Interaction volume radius: 5 \u00c5
Interaction volume height: 10 \u00c5
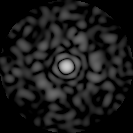
Disorder parameter: 0.7798